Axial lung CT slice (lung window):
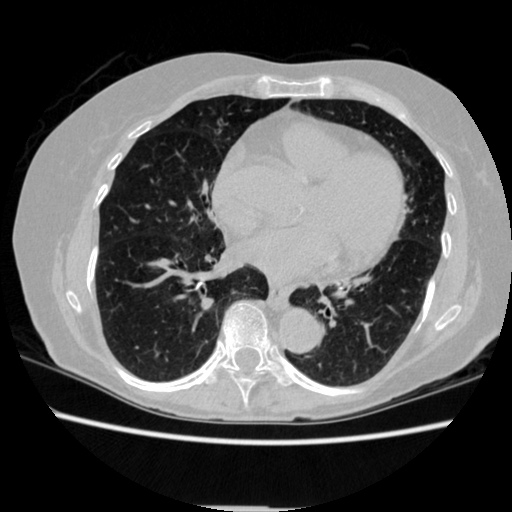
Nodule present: no